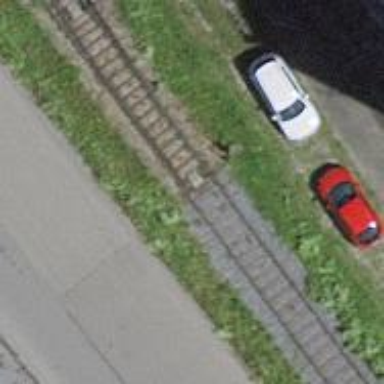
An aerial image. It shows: Railway switch.